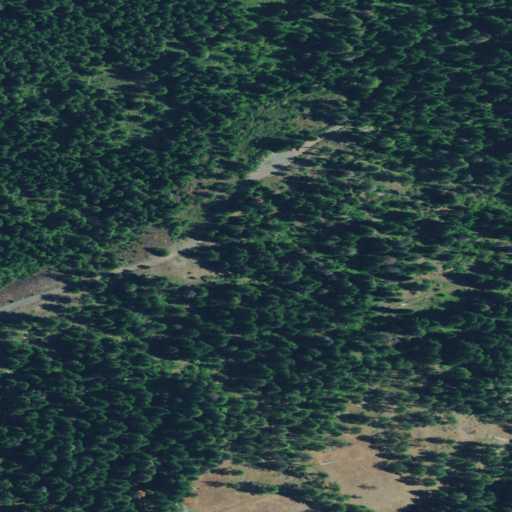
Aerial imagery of mountain in Oregon named Joes Point containing evergreen forest and shrub